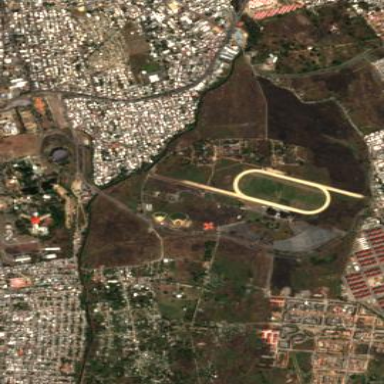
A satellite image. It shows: Sports centre dedicated to horse racing.